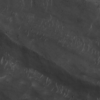
Label: not_dusty